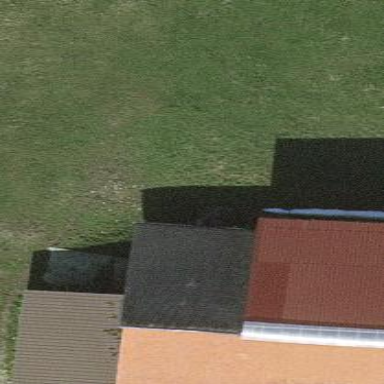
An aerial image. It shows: Cabin.